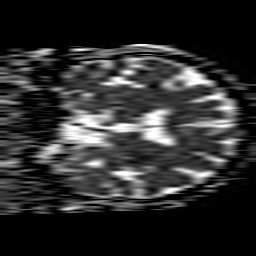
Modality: ADC
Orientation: coronal
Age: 74
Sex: male
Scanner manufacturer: philips
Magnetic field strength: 1.5 T
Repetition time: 3.542 s
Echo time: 0.09411 s